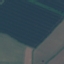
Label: AnnualCrop